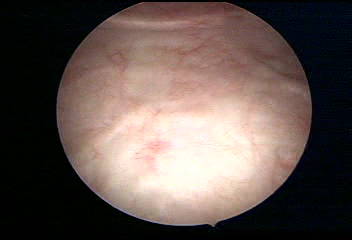
Modality: WLC
Class: Foreign bodies
Subclass: AirBubble
Bladder cancer association: No
Annotated structures: Air bubble